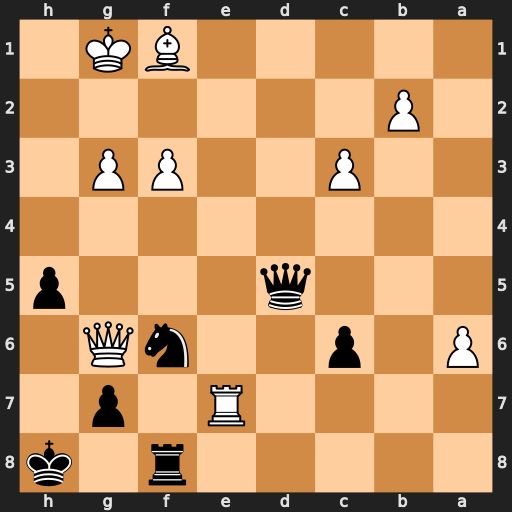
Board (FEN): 5r1k/4R1p1/P1p2nQ1/3q3p/8/2P2PP1/1P6/5BK1
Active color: b
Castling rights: -
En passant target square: -
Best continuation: Qc5+ Kg2 Qxe7